Question: I am having some trouble aligning some headers above a listview.
This is what my layout looks like:

I would like to align the headers above their respective buttons.
My layout code:
'''
<LinearLayout
android:orientation="vertical"
android:layout_width="fill_parent"
android:layout_height="fill_parent"
android:minWidth="25px"
android:minHeight="25px"
android:layout_marginLeft="5dip"
android:id="@+id/linearLayoutTimeRange">
<Spinner
android:layout_width="match_parent"
android:layout_height="wrap_content"
android:id="@+id/spinnerTimeRange" />
<RelativeLayout
android:layout_width="fill_parent"
android:layout_height="wrap_content">
<ImageButton
android:src="@drawable/plus_white_32"
android:padding="10dp"
android:layout_alignParentRight="true"
android:layout_width="wrap_content"
android:layout_height="wrap_content"
android:id="@+id/imageButtonAddTimeRange" />
</RelativeLayout>
<TableLayout
android:stretchColumns="*"
android:minWidth="25px"
android:minHeight="25px"
android:layout_width="match_parent"
android:layout_height="wrap_content">
<TableRow>
<TextView
android:text="DATE"
android:textAppearance="?android:attr/textAppearanceMedium"
android:layout_width="match_parent"
android:layout_height="wrap_content" />
<TextView
android:text="ON SITE"
android:textAppearance="?android:attr/textAppearanceMedium"
android:layout_width="match_parent"
android:layout_height="wrap_content" />
<TextView
android:text="STARTED"
android:textAppearance="?android:attr/textAppearanceMedium"
android:layout_width="match_parent"
android:layout_height="wrap_content" />
<TextView
android:text="FINISHED"
android:textAppearance="?android:attr/textAppearanceMedium"
android:layout_width="match_parent"
android:layout_height="wrap_content" />
</TableRow>
</TableLayout>
<ListView
android:id="@+id/listViewTimeRange"
android:layout_width="match_parent"
android:layout_height="0dp"
android:layout_weight="1" />
</LinearLayout>
'''
My list item layout:
'''
<?xml version="1.0" encoding="utf-8"?>
<TableLayout xmlns:android="http://schemas.android.com/apk/res/android"
android:stretchColumns="*"
android:minWidth="25px"
android:minHeight="25px"
android:layout_width="match_parent"
android:layout_height="wrap_content"
android:id="@+id/tableLayoutTimeRangeItem">
<TableRow
android:id="@+id/tableRowTimeRangeItem">
<Button
android:text="Date"
android:layout_width="wrap_content"
android:layout_height="wrap_content"
android:id="@+id/buttonTimeRangeItemDate" />
<Button
android:text="Time On Site"
android:layout_width="wrap_content"
android:layout_height="wrap_content"
android:id="@+id/buttonTimeRangeItemOnSite" />
<Button
android:text="Time Started"
android:layout_width="wrap_content"
android:layout_height="wrap_content"
android:id="@+id/buttonTimeRangeItemStarted" />
<Button
android:text="Time Finished"
android:layout_width="wrap_content"
android:layout_height="wrap_content"
android:id="@+id/buttonTimeRangeItemFinished" />
<ImageButton
android:src="@drawable/ic_action_delete_32"
android:layout_width="wrap_content"
android:layout_height="wrap_content"
android:id="@+id/buttonTimeRangeItemDelete" />
</TableRow>
</TableLayout>
'''
I really am at a loss about how to do this. I've been battling for quite a while.
Can anybody help?
thanks
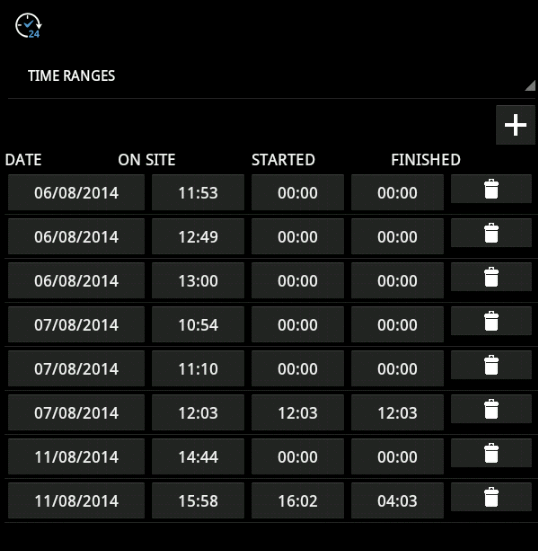
Answer: Instead of using a TableLayout with a TableRow inside, I'd better use a LinearLayout with weighted children.
In both the header (children weights: 20, 20, 20, 40) and the custom row (children weights: 20, 20, 20, 20, 20).
Keep in mind that all the children widths must be , in order for the weights to be applied.